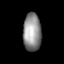
Tissue: lung
Cell type: Epithelial cells
Senescence score: 0.1858
Nuclear area (px): 671
Mean DAPI intensity: 143.139